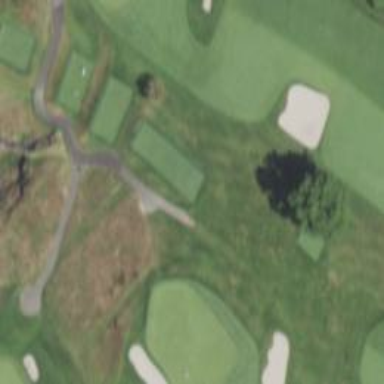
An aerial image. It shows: Path for both roads and golfers.